Field crop: maize
Growth stage: 1
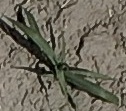
Species: sorghum